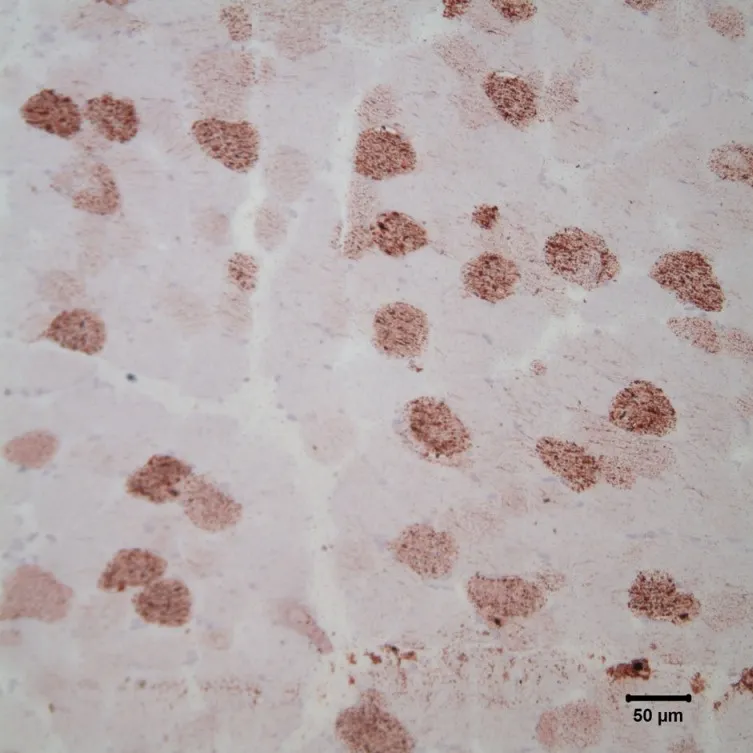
Photomicrograph of cryosections of the triceps muscle stained with oil red O stain reveals the presence of numerous intramyofiber lipid droplets, consistent with a lipid storage myopathy. Oil red O stain; bar = 50 mum.
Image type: pathology (gram)